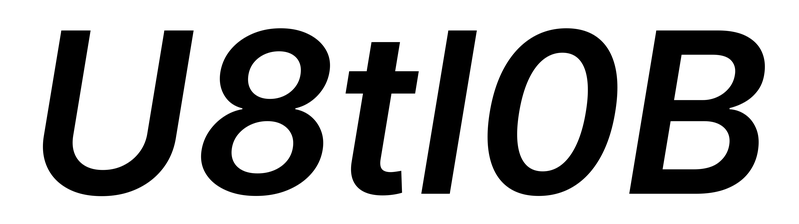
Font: Inter-Italic_SemiBold_Italic